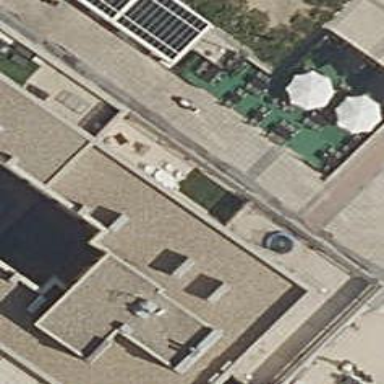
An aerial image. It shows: Restaurant.